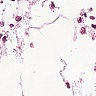
Metastatic tissue present: no